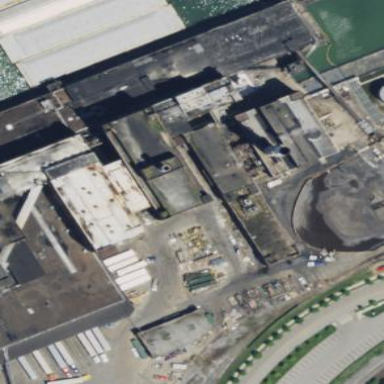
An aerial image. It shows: Industrial building that serves as power plant.